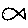
Label: fish